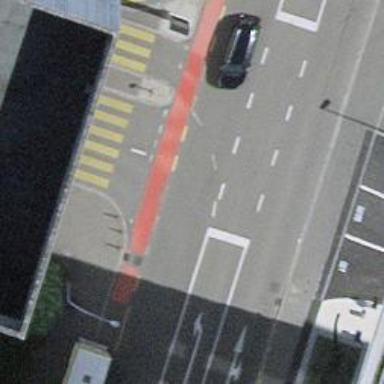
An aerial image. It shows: Residential road with asphalt surface and sidewalks on both sides. There is cycle lane on the left and cycle track on the right.